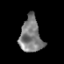
Tissue: prostate
Cell type: T cells
Senescence score: 0.3607
Nuclear area (px): 753
Mean DAPI intensity: 126.284